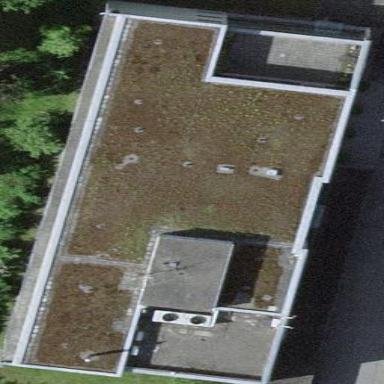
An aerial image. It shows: Office building.